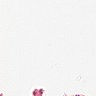
Metastatic tissue present: no